Question: Im trying to change 'border-left-color' with this script, but i keep getting 'Uncaught SyntaxError: Unexpected token -'.
Isn't border-left-color supported?
'''
function logoChange() {
var description = new Array ();
description[0] = "images/logo/blue.png";
description[1] = "images/logo/green.png";
description[2] = "images/logo/orange.png";
description[3] = "images/logo/purple.png";
description[4] = "images/logo/red.png";
description[5] = "images/logo/yellow.png";
var size = description.length;
var x = Math.floor(size*Math.random());
document.getElementById('logo').src=description[x];
var colors = ['#20A3DC', '#72BF48', '#F58623', '#AF3292', '#EA352E', '#FED608'];
var thecolor = colors[x];
$('li span').css({color: thecolor});
$(".orbit-container .orbit-next span").hover(function () {
$(this).css({
border-left-color: thecolor //border-left-color
});
}, function () {
$(this).css({
border-left-color: 'black' //border-left-color
});
});
$("a").hover(function () {
$(this).css({
color: thecolor
});
}, function () {
$(this).css({
color: 'black'
});
});
}
window.onload=logoChange;
'''

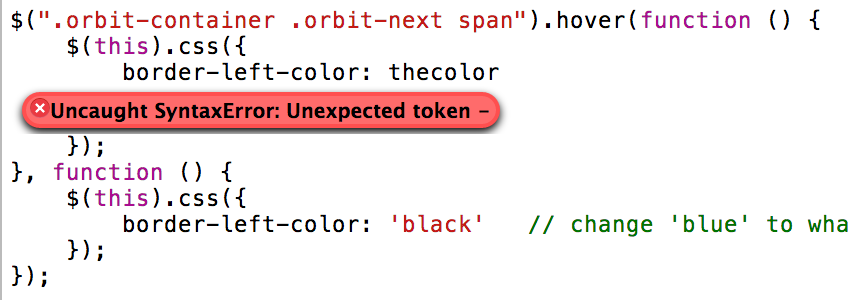
Answer: You should be using quotes around css property and static value while assigning.it should be:
'''
$(this).css({
'border-left-color': thecolor //border-left-color
});
'''